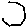
Label: hexagon